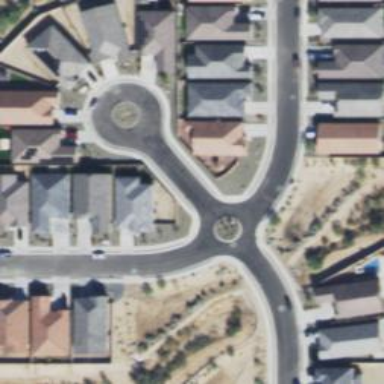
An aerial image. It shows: Mini roundabout on the road.